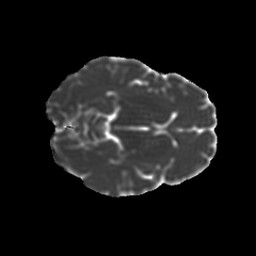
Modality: MD
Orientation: axial
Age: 16
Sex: female
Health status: ill
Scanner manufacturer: ge
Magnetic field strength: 3 T
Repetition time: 7.5 s
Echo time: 0.079 s